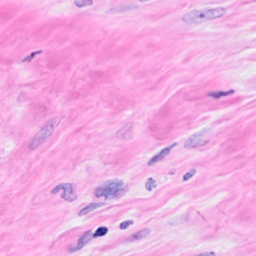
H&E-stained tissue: Breast